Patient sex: M
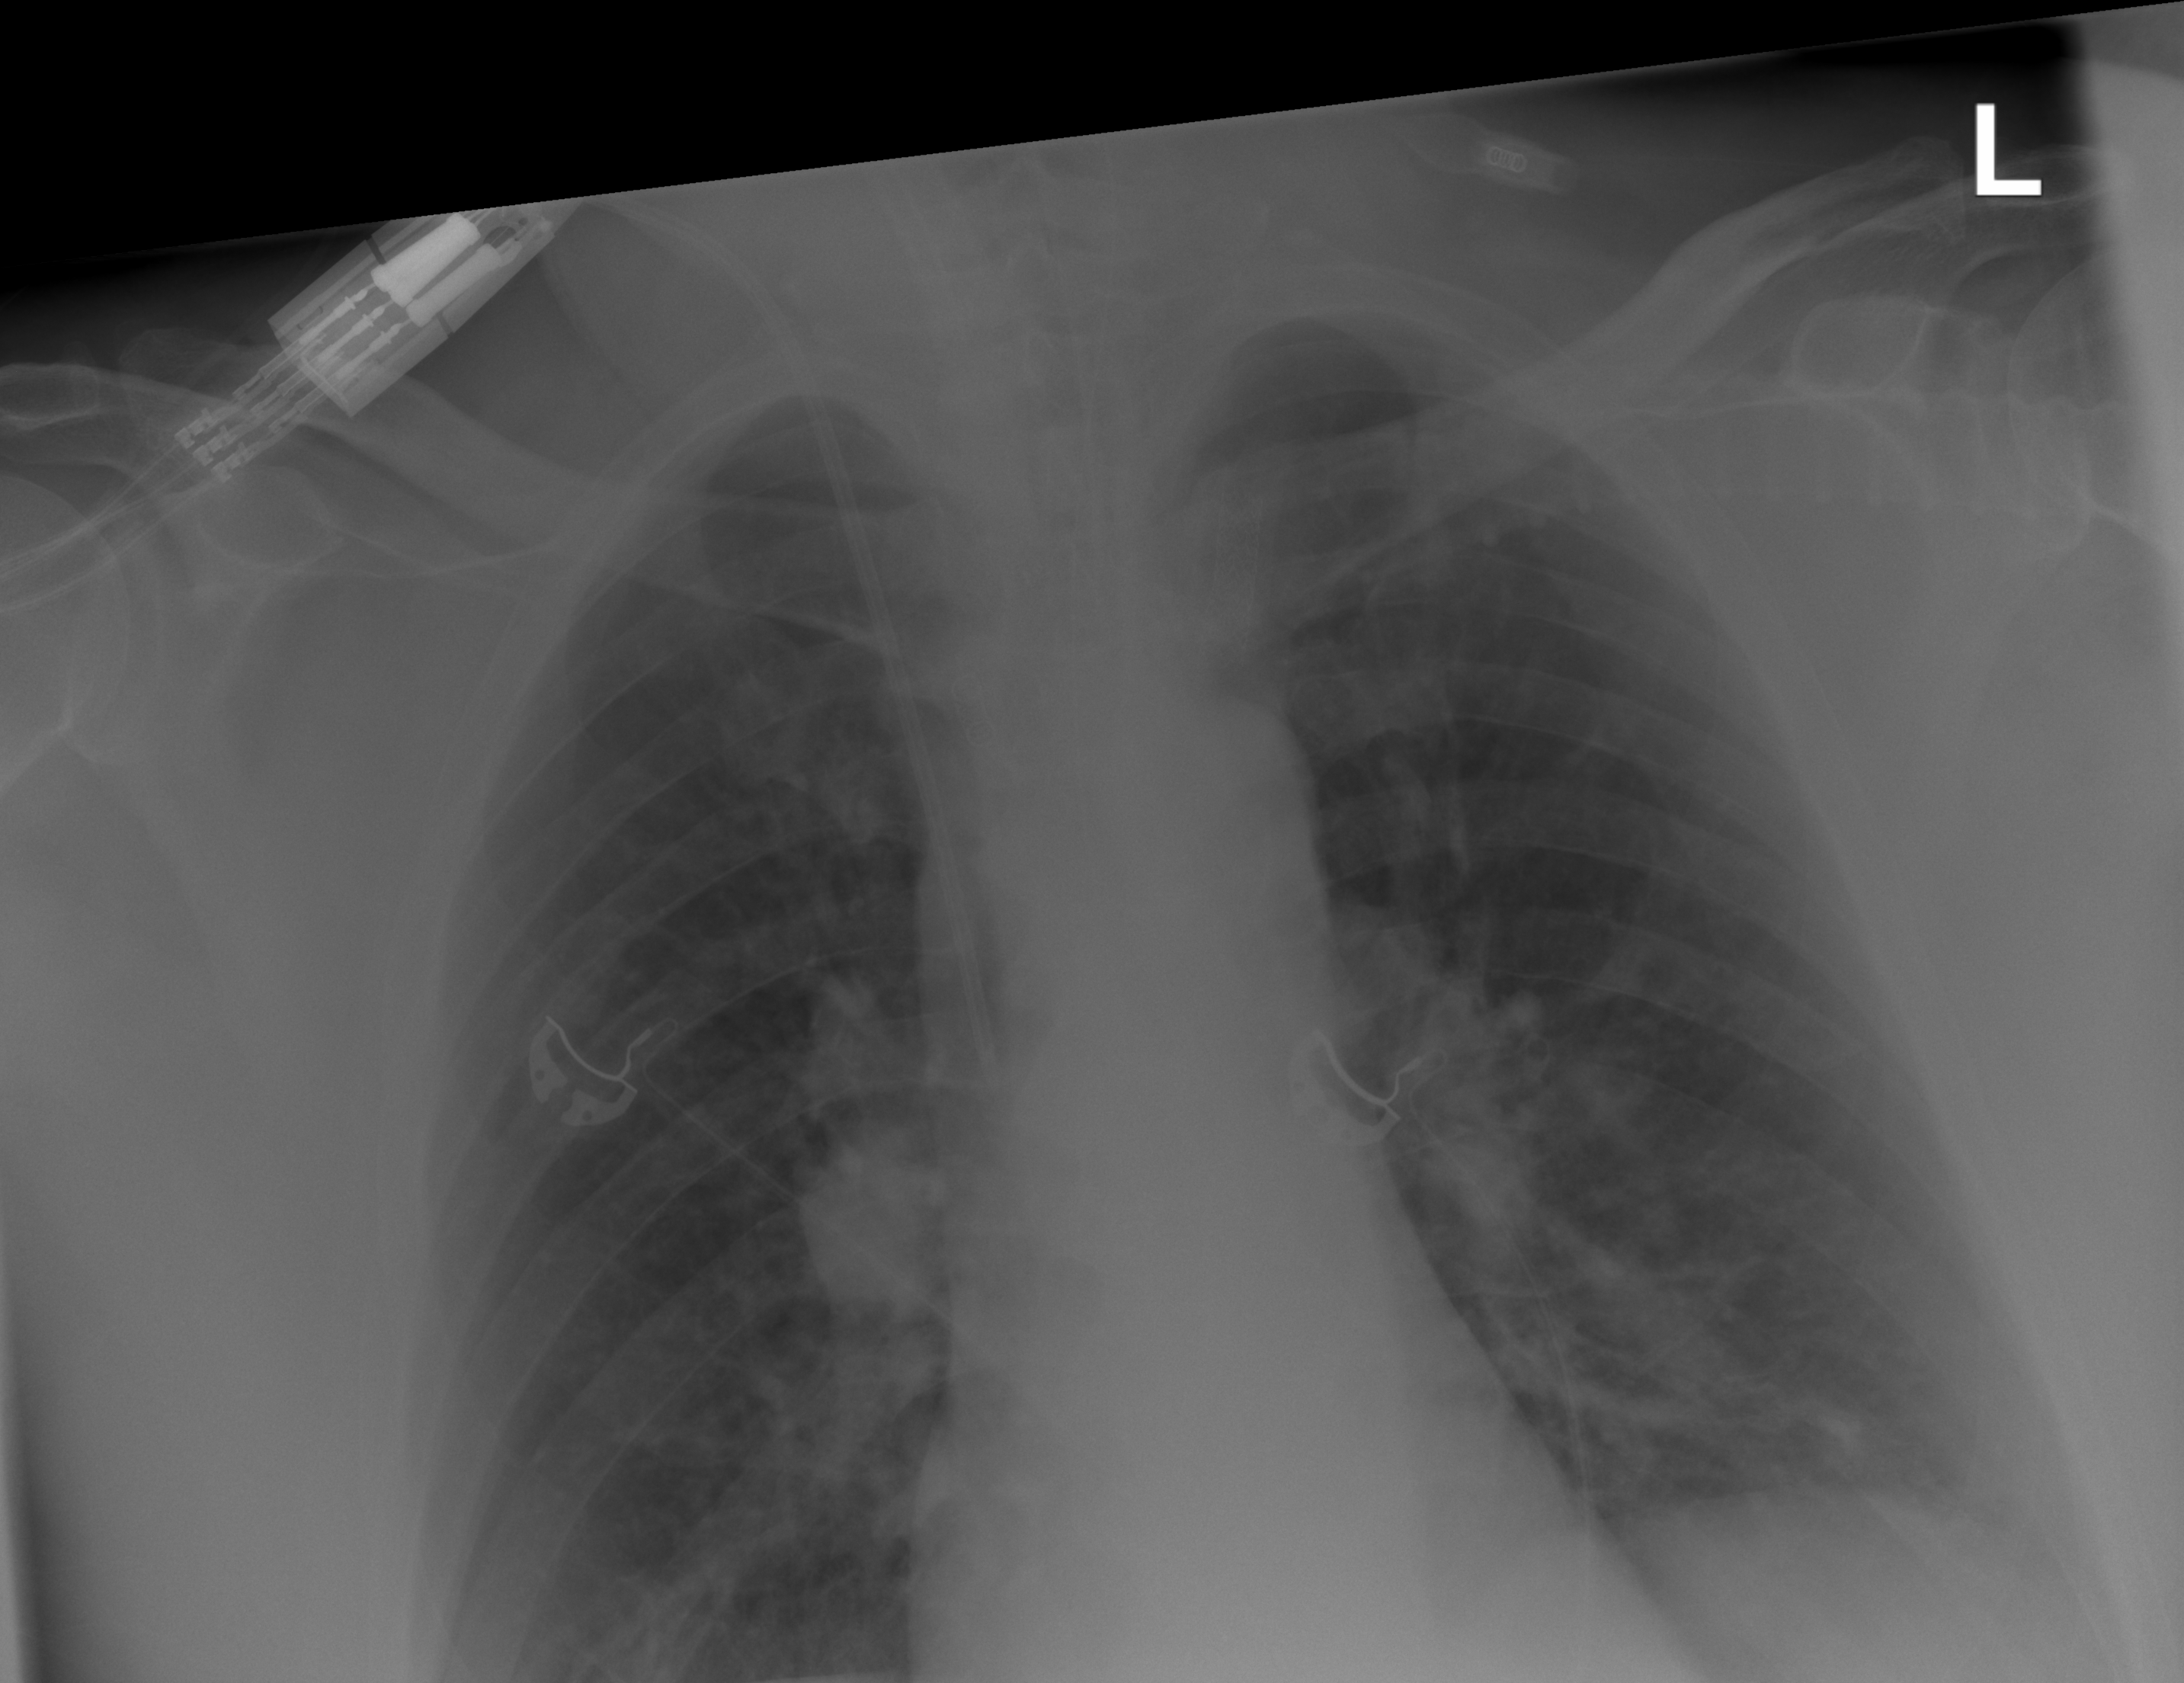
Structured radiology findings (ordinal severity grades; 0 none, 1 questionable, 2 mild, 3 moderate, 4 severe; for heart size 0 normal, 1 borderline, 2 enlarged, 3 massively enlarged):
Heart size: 0
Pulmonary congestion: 2
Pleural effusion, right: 0
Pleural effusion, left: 0
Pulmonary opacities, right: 2
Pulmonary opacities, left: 2
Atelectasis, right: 0
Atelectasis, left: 0